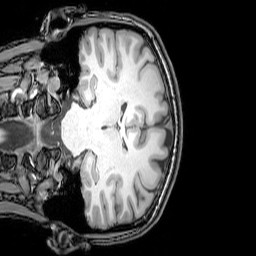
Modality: T1w
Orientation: coronal
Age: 24
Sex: female
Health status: healthy
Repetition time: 0.081 s
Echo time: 0.037 s